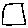
Label: square